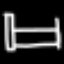
Label: bed